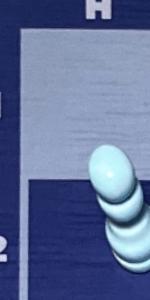
Label: Pawn_White